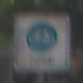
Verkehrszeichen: BeginnFahrradzone
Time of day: MorningAfternoon
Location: Outdoor (Urban)
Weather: Clear
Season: NotSpecified
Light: Natural